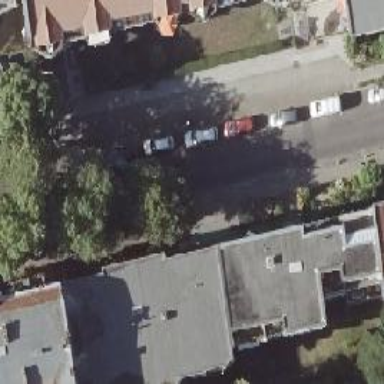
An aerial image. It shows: Residential road with asphalt surface and separate sidewalk. There is parallel on-street parking on the left side of the road.